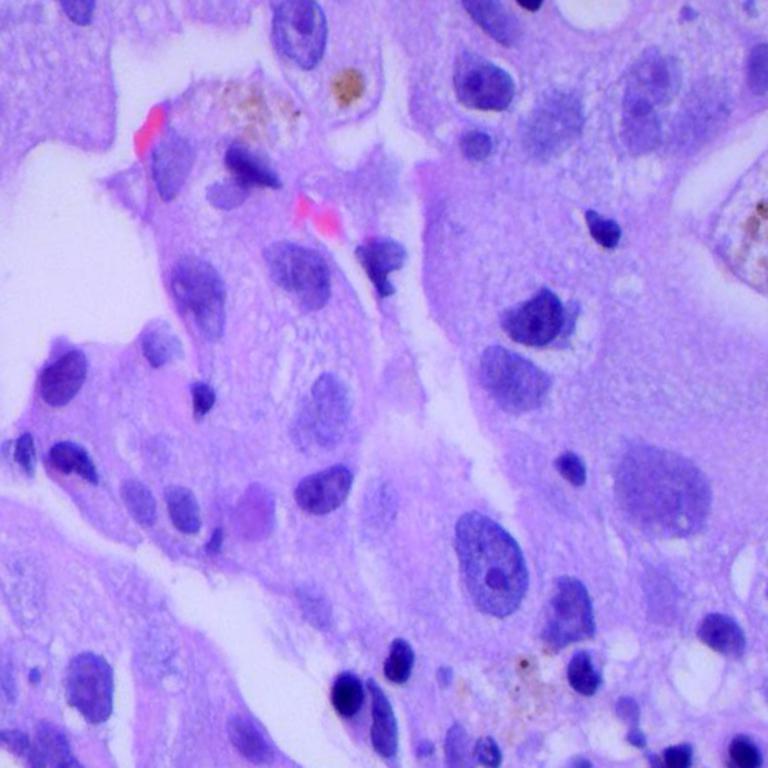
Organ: lung
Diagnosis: adenocarcinomas